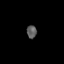
Tissue: prostate
Cell type: Epithelial cells
Senescence score: 0.3212
Nuclear area (px): 126
Mean DAPI intensity: 91.437